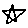
Label: star